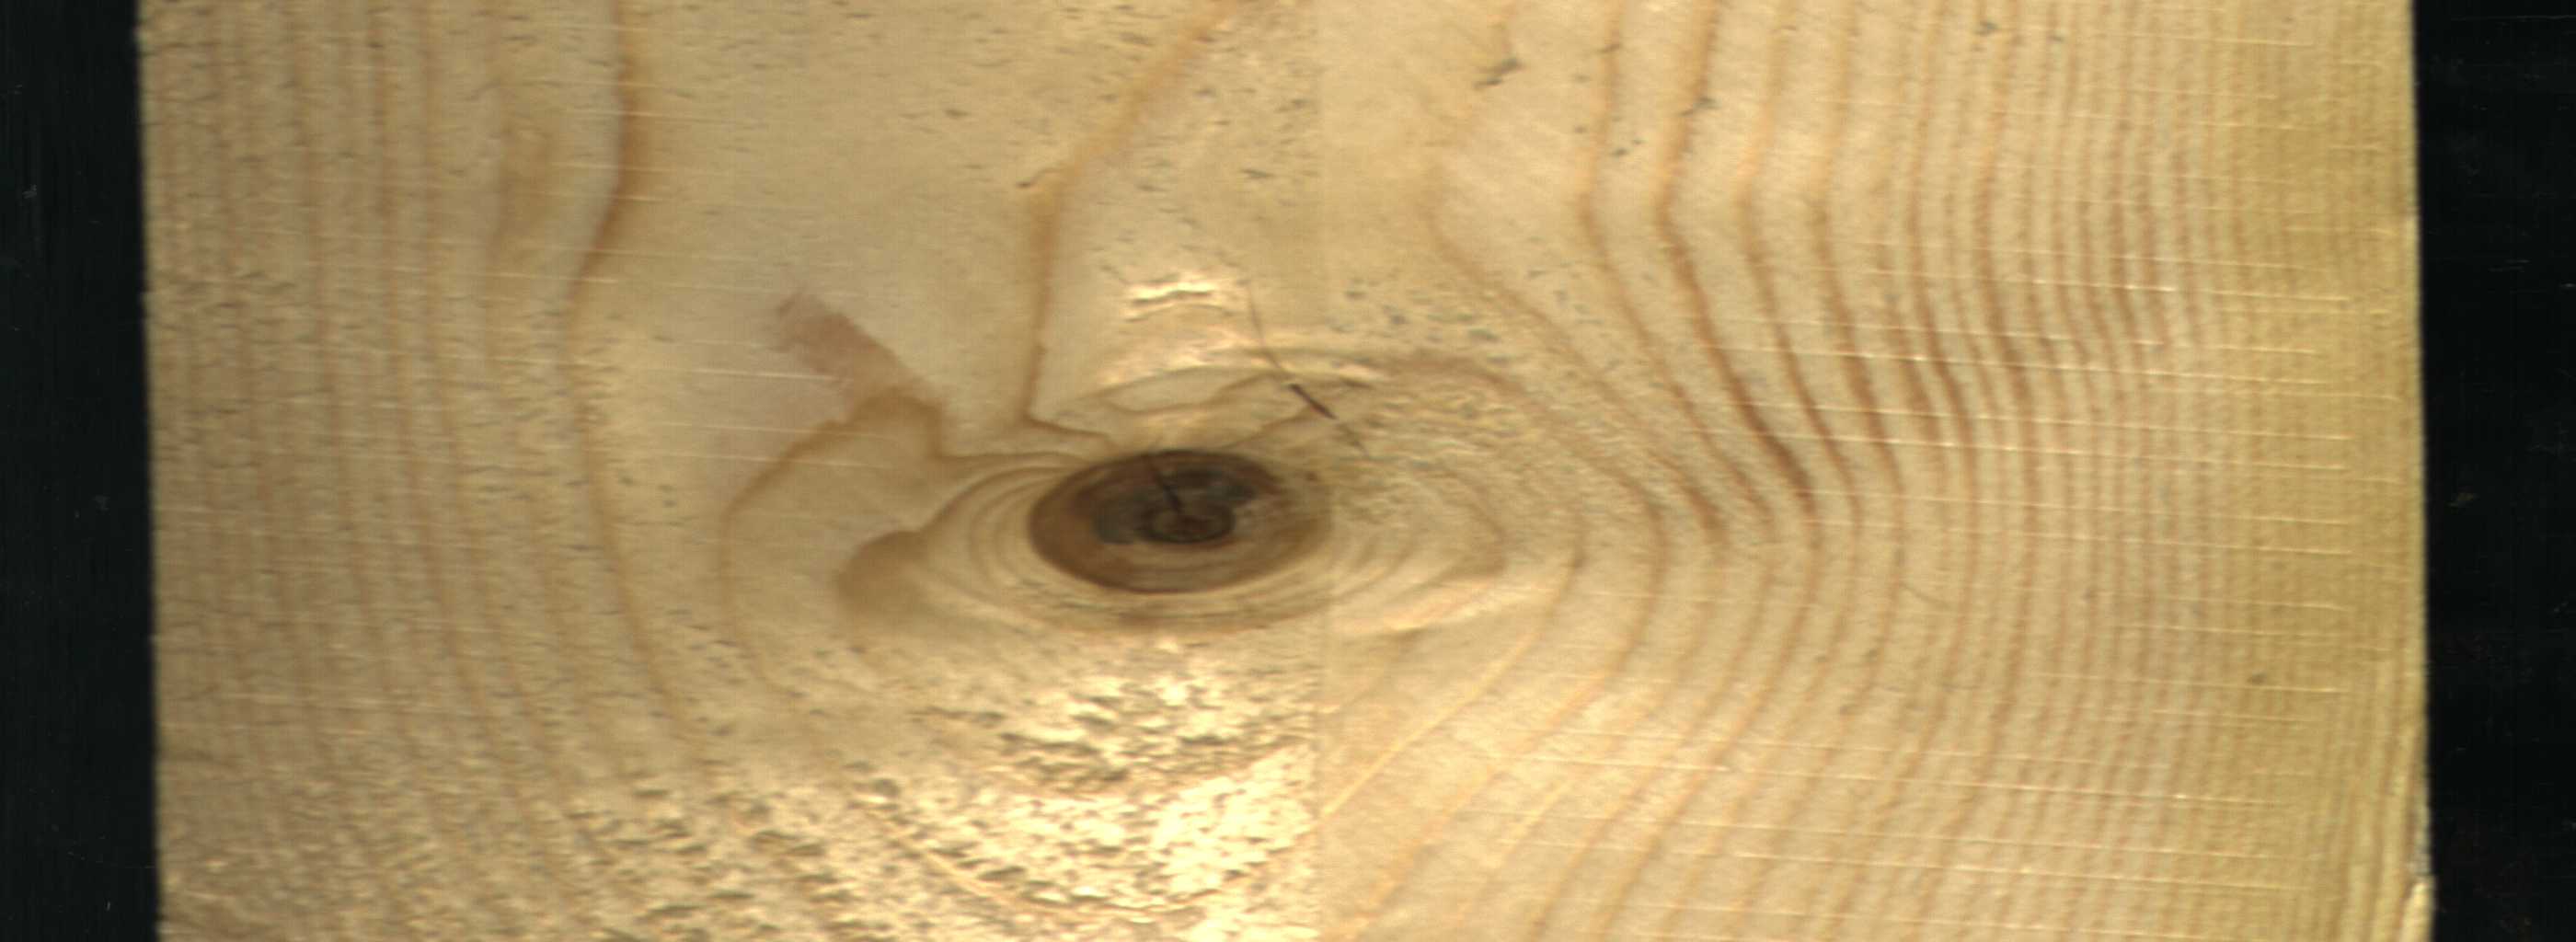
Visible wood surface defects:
knot_with_crack
knot_with_crack
knot_with_crack
Dead_Knot